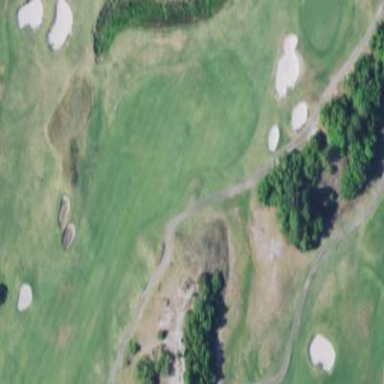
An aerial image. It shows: Golf fairway surrounded by grass.